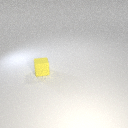
small yellow rubber cube